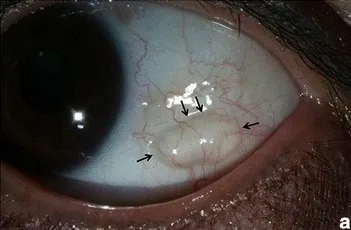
Preoperative findings. A; Anterior segment photography obtained before the procedure reveals a freely movable conjunctival cyst (black arrow); b Anterior segment optical coherence tomography (AS-OCT) reveals a subconjunctival cyst filled with homogenous fluid (white arrow).
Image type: ophthalmic_imaging (slit_lamp_photograph)